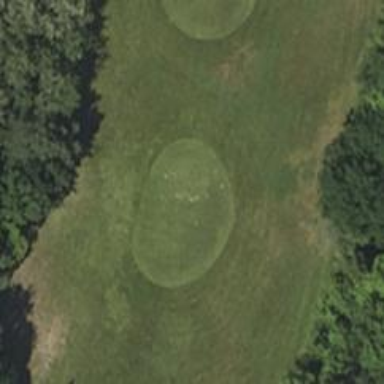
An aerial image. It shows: Golf tee.